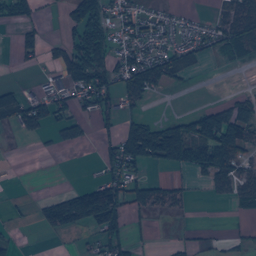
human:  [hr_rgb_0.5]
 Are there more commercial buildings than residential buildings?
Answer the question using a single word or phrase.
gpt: no

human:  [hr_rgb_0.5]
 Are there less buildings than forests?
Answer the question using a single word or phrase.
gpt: no

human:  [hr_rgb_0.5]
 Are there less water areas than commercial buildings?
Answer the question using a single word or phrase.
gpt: no

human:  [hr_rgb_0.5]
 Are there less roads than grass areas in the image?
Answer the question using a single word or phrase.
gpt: yes

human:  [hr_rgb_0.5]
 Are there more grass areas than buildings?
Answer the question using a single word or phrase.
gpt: no

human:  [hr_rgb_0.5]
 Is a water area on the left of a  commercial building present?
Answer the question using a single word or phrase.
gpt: no

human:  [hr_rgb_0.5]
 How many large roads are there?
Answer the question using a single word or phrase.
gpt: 0

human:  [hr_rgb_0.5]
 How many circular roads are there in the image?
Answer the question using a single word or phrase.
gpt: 0

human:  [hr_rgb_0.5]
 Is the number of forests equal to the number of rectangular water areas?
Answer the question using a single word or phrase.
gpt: no

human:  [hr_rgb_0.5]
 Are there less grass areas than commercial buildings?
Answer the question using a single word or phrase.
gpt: no

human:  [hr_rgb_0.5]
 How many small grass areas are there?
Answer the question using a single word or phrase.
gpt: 2

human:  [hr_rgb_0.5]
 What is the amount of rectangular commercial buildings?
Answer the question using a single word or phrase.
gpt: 0

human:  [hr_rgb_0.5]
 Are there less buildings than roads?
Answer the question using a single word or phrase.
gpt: no

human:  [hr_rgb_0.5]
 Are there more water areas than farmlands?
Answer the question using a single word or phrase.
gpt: no

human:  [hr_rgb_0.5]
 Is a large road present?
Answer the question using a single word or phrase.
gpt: no

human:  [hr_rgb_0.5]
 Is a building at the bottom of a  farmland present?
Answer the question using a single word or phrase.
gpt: yes

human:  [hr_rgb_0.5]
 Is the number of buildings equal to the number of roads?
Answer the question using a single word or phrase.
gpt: no

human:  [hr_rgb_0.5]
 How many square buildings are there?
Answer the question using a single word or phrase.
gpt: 1

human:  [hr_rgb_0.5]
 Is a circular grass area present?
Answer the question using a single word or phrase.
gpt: no

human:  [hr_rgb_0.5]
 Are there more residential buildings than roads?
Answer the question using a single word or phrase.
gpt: yes

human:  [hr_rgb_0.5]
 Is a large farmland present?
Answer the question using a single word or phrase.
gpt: yes

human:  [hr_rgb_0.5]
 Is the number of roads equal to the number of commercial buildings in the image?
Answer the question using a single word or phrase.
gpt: no

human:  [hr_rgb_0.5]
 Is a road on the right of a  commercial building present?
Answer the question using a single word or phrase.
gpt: no

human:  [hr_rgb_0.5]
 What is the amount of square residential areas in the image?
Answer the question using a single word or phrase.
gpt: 0

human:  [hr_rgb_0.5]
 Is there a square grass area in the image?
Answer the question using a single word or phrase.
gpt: no

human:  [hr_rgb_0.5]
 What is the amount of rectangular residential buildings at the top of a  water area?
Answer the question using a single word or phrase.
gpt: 8

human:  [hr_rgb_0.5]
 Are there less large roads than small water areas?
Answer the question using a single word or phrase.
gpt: yes

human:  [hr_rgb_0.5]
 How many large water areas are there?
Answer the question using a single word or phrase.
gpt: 0

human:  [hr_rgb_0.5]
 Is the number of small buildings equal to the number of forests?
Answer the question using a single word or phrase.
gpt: no

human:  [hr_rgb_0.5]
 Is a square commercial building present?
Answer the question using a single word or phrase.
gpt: no

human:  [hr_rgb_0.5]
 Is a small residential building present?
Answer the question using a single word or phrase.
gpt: yes

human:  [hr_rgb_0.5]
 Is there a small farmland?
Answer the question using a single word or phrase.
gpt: no

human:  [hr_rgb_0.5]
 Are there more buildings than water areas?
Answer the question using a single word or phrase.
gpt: yes

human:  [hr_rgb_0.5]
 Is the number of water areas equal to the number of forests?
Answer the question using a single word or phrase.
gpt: no

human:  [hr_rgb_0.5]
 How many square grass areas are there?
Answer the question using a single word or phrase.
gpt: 0

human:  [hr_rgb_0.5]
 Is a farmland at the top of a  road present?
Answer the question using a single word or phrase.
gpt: yes

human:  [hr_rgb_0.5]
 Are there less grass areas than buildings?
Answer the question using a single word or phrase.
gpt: yes